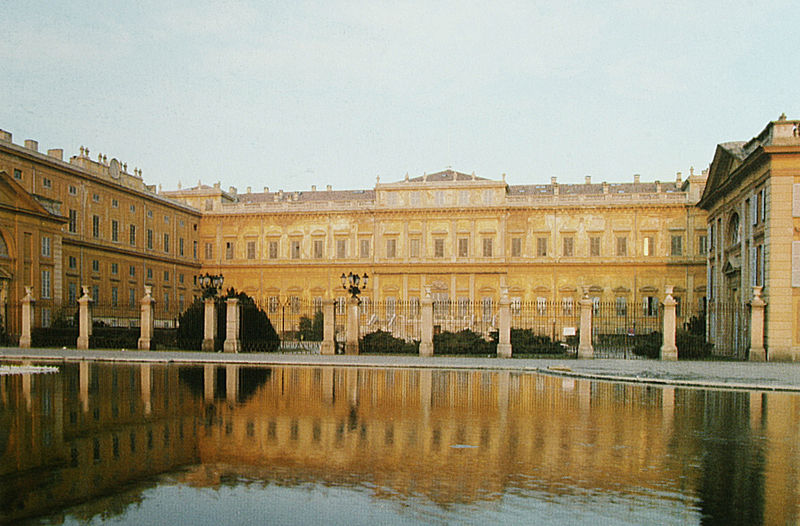
Titel: Hauptfassade
Künstler: Giuseppe Piermarini
Standort: Monza
Institution: Villa Reale
Schlagwörter: baum, blau, flügel, himmel, wasser, bäume, fluss, gelb, see, teich, fenster, frankreich, lampen, laterne, laternen, schwarz, säulen, tür, dach, gebäude, haus, schloss, weg, zaun, beige, malerei, architektur, barock, spiegelung, strauch, busch, büsche, sträucher, gold, klassizismus, rokkoko, renaissance, brunnen, garten, deutschland, ansicht, pflaster, hof, figuren, könig, uhr, tor, foto, fotografie, eingang, innenhof, palast, seen, reihe, pracht, villa, skulpturen, statuen, residenz, zinne, versaille, haupthaus, luss, prunkvoll, lamoen, königshaus, fofo, säulne, seitenhaus